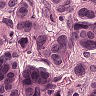
Metastatic tissue present: yes